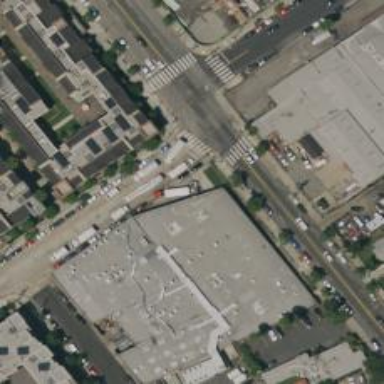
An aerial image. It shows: Industrial building.